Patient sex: M
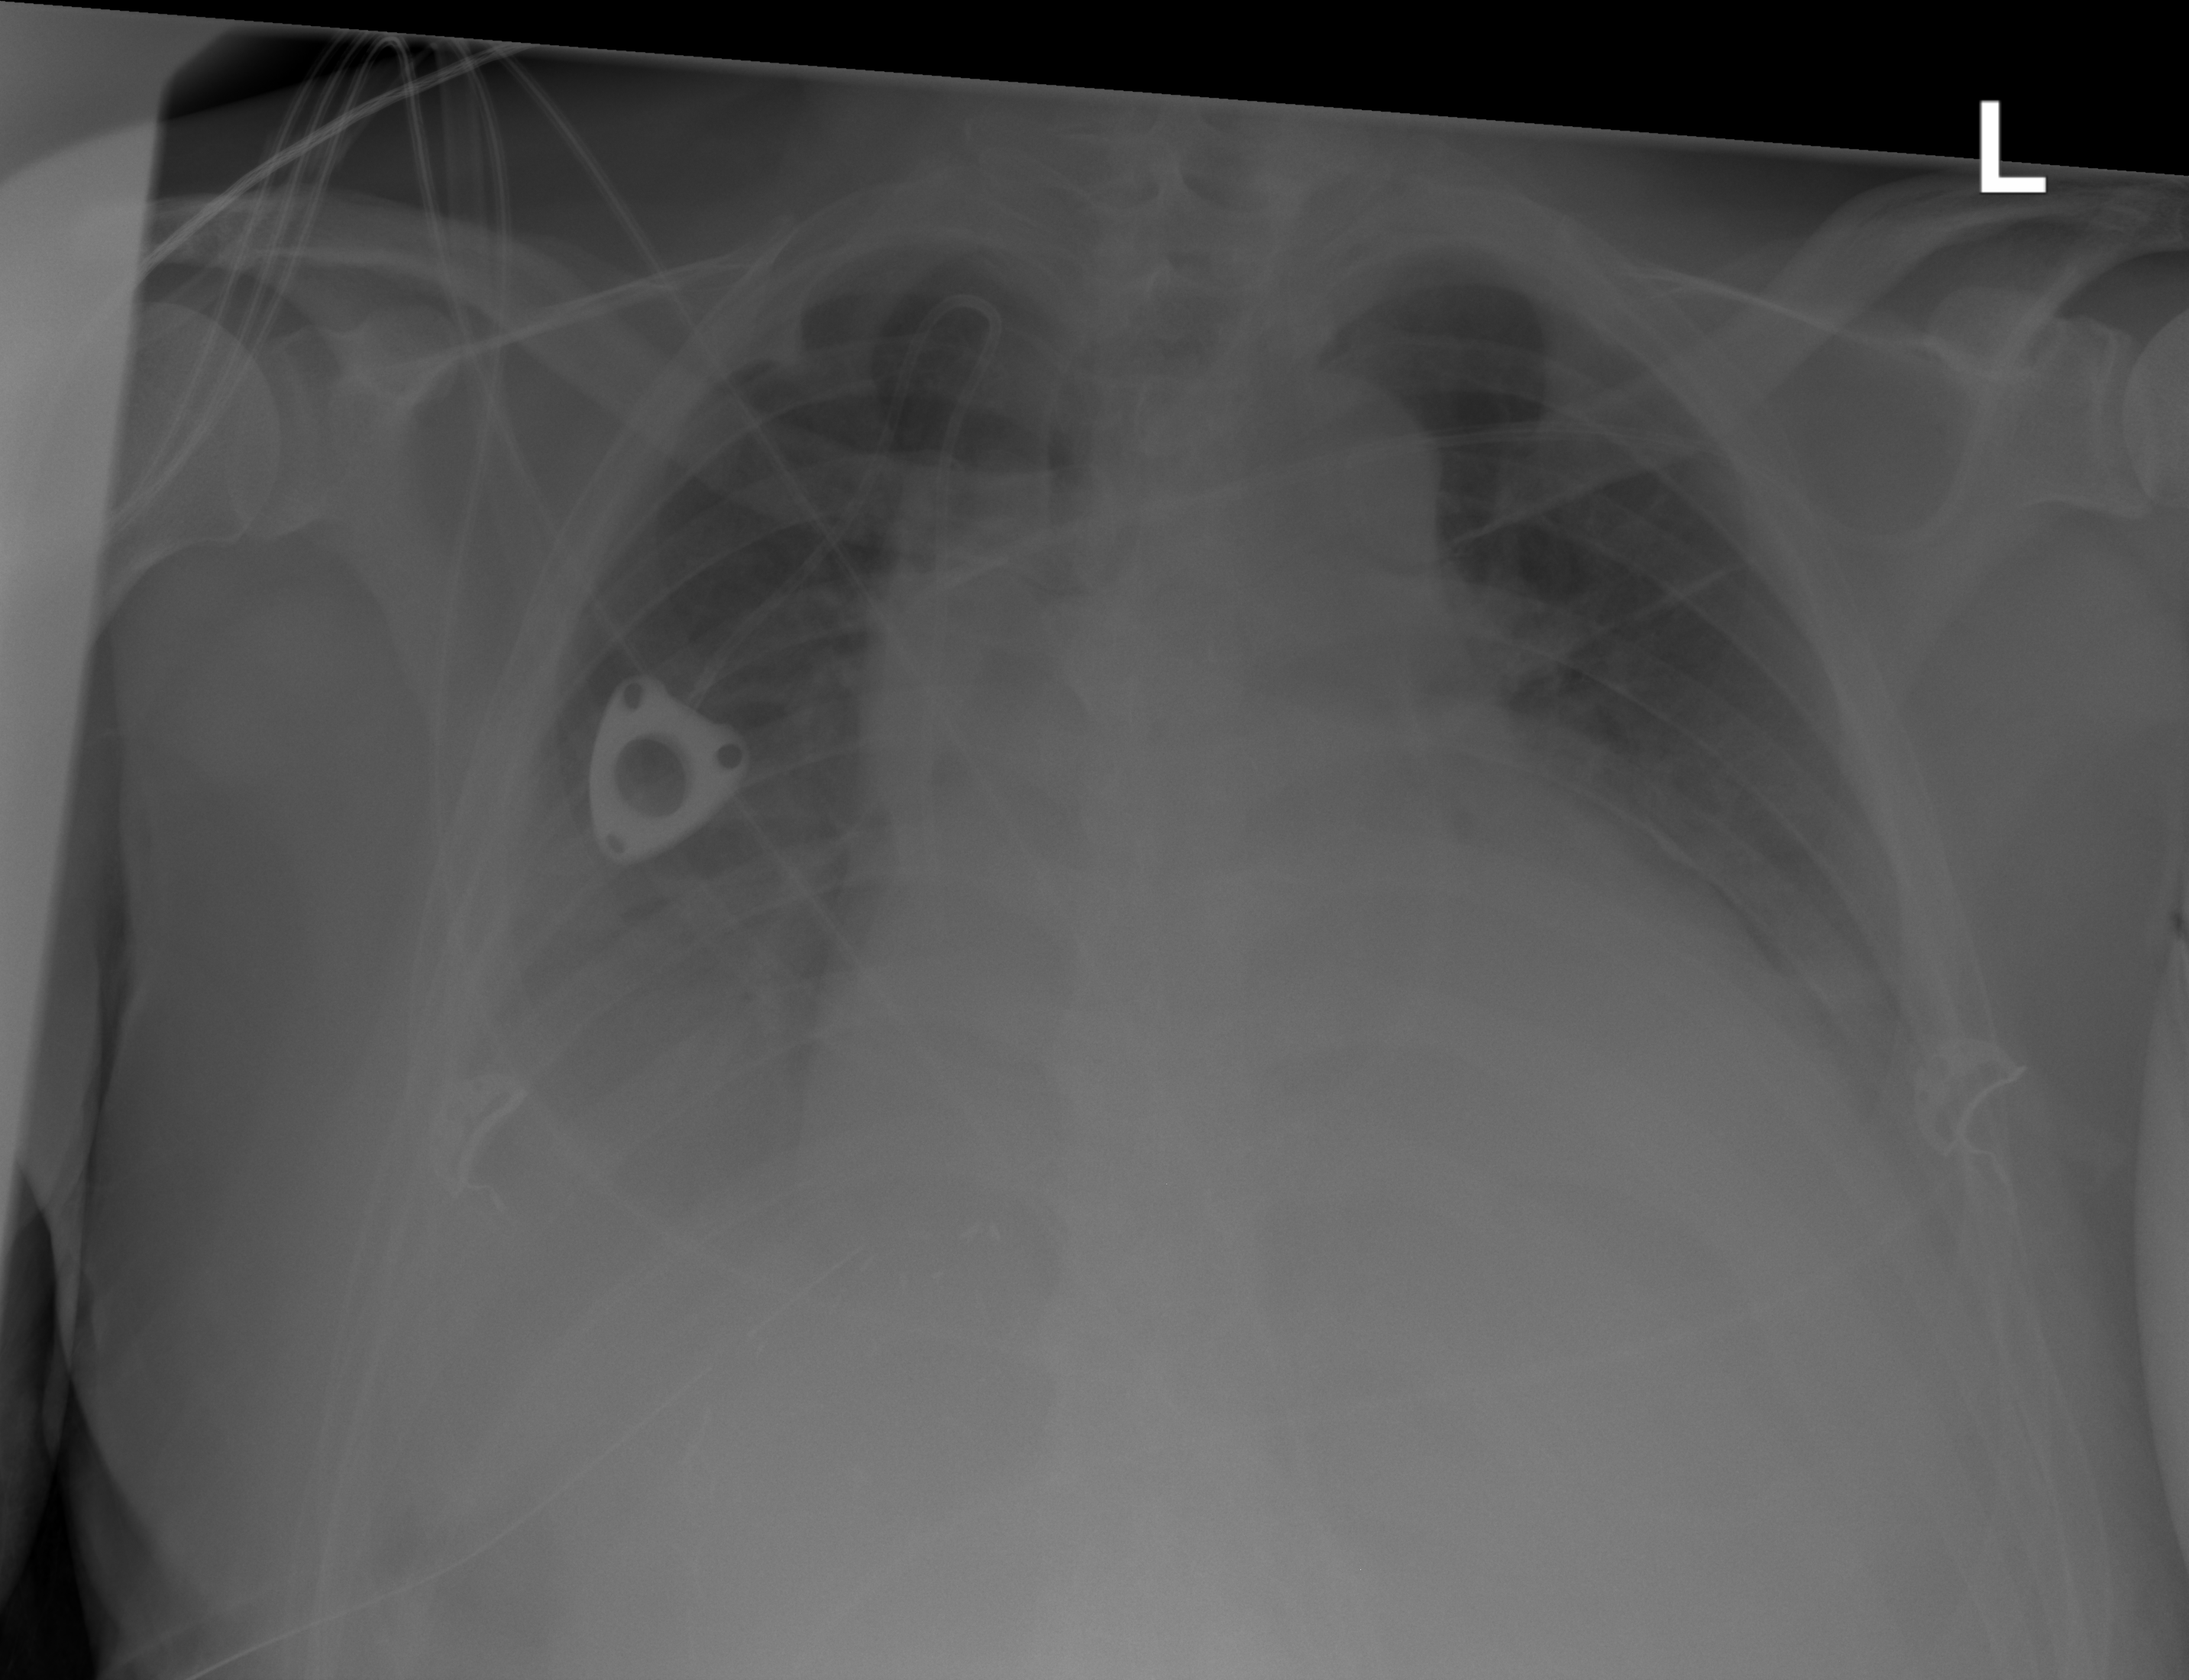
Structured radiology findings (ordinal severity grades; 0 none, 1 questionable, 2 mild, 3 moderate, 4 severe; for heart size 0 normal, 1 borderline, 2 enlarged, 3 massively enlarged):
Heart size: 2
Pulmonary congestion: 1
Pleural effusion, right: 3
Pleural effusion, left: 3
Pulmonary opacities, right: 1
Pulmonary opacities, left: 2
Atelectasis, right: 3
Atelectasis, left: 3